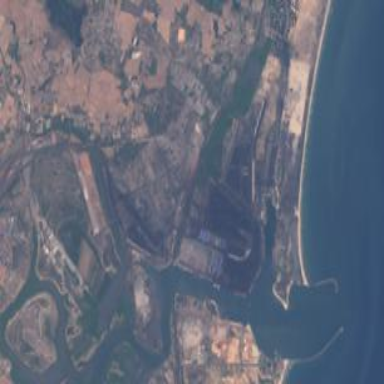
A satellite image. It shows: Cargo port in industrial area. This industrial port is seaport.